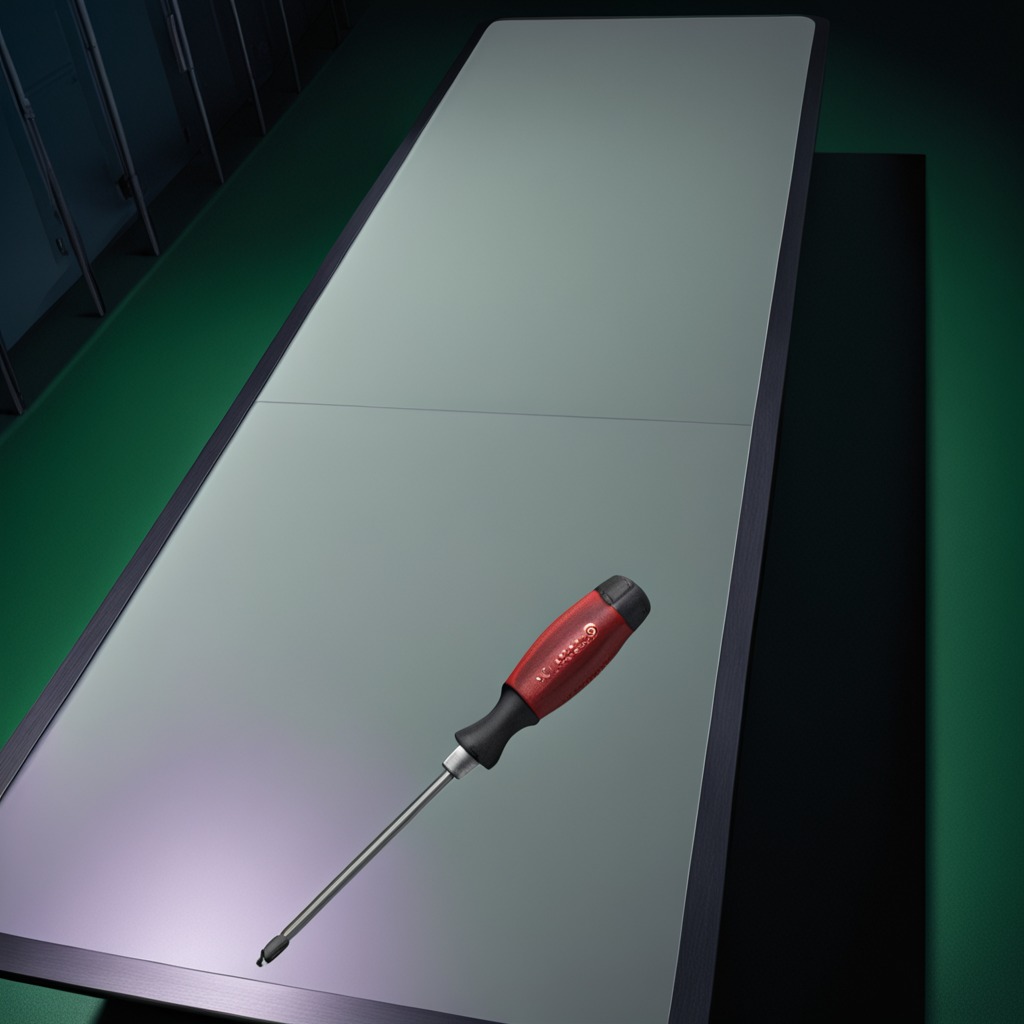
A screwdriver lying on a clean empty table in a railway signal maintenance room lit by harsh overhead fluorescents photorealistic surface textures crisp shadows high dynamic range